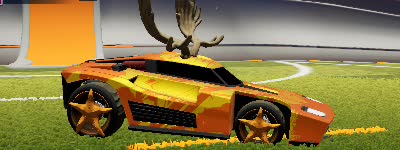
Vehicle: breakout